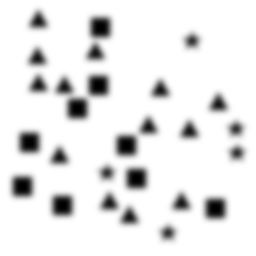
Squares: 9
Triangles: 13
Stars: 5
Total shapes: 27